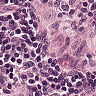
Metastatic tissue present: no